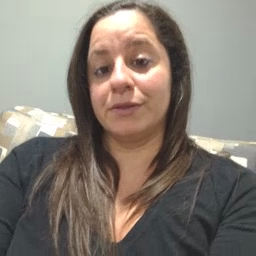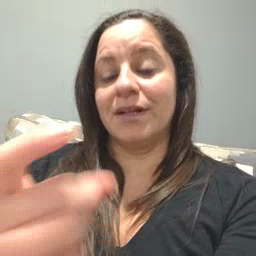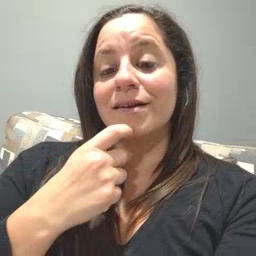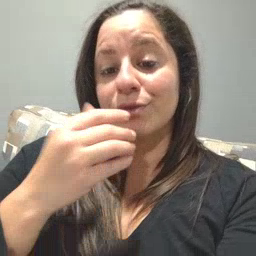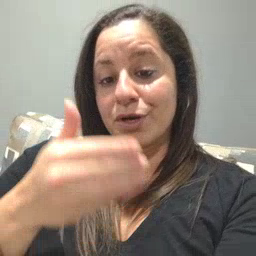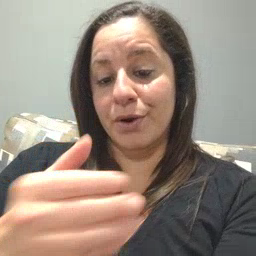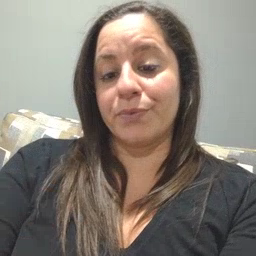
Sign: glasswindow